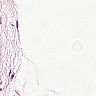
Metastatic tissue present: no